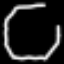
Label: octagon